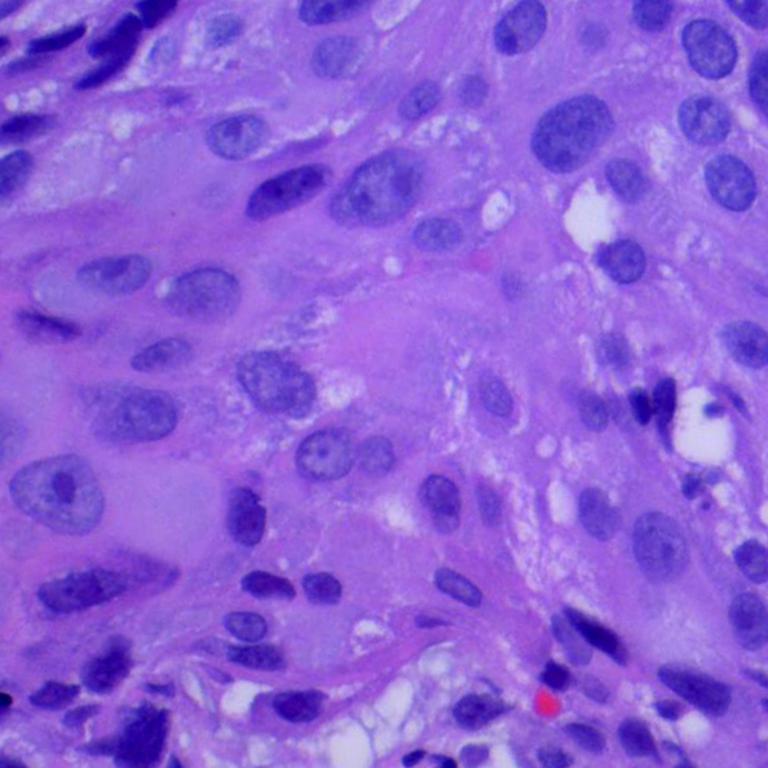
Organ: lung
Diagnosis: squamous carcinomas